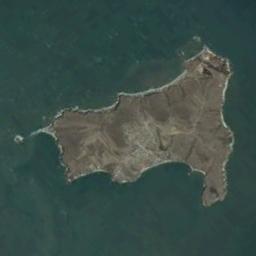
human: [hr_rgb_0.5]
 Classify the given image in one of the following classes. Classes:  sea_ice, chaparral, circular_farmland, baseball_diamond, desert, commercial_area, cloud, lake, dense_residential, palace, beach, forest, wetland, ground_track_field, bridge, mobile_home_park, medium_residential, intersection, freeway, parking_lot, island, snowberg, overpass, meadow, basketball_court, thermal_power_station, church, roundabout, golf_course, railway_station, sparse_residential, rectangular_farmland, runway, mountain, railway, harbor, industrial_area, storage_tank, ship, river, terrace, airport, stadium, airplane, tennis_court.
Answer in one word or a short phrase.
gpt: island